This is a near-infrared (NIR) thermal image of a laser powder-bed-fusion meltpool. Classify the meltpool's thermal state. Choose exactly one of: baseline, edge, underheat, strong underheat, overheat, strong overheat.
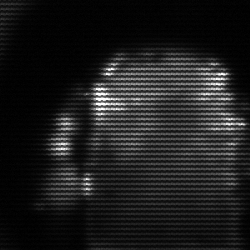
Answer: baseline